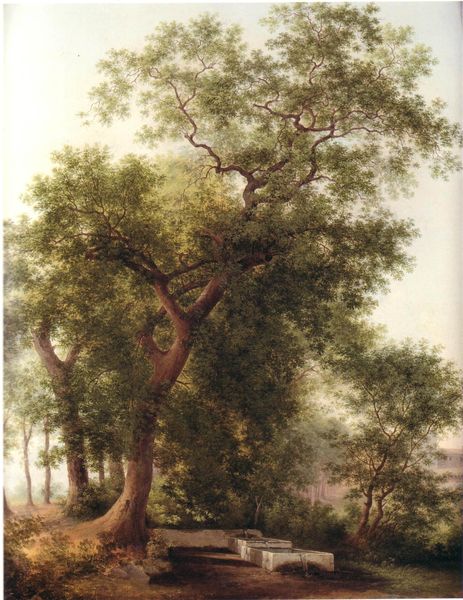
Titel: Brunnenanlage bei Grottaferrata
Künstler: Johann Martin von Rohden
Standort: Wuppertal
Institution: Von der Heydt-Museum
Schlagwörter: baum, blau, blätter, dunkel, gemälde, gestein, himmel, laub, schatten, wasser, weiß, bäume, gelb, grün, landschaft, ocker, sitzen, äste, braun, grau, hell, hintergrund, licht, marmor, strasse, tisch, ausblick, gras, park, weg, wiese, malerei, stein, steine, ast, baumstamm, erde, natur, stamm, zweige, einsam, pfad, sonne, boden, pflanzen, wald, anhöhe, brunnen, garten, sommer, bogen, studie, mauer, allee, farbe, tag, vegetation, idylle, platz, bank, friedrich, romantik, detail, realistisch, baumkrone, menschenleer, durchblick, idyll, denkmal, idyllisch, lichtung, becken, friedhof, laubbaum, altar, bänke, baumgruppe, quader, real, grab, romantisch, gräber, geäst, laubwerk, waldboden, hain, eiche, eichen, filigran, blätterdach, steinquader, steinblöcke, gabelungen, quelle, mäuerchen, blöcke, grabsteine, tröge, verzweigt, detailreich, kulturlandschaft, graten, brunnenbecken, heiliger hain, kultstätte, alter baum, hollz, monumente, begräbnisstätte, denkmale, druiden, ank, bocke, haell, nauteol, ruhestädte, kultplatz, sakrophage